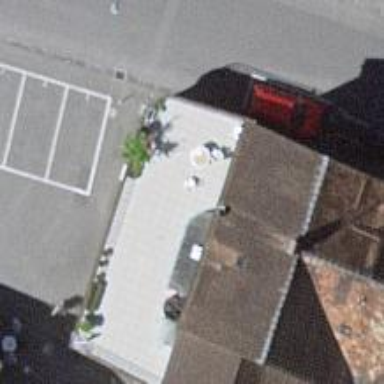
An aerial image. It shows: Fast food establishment.